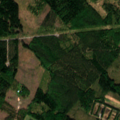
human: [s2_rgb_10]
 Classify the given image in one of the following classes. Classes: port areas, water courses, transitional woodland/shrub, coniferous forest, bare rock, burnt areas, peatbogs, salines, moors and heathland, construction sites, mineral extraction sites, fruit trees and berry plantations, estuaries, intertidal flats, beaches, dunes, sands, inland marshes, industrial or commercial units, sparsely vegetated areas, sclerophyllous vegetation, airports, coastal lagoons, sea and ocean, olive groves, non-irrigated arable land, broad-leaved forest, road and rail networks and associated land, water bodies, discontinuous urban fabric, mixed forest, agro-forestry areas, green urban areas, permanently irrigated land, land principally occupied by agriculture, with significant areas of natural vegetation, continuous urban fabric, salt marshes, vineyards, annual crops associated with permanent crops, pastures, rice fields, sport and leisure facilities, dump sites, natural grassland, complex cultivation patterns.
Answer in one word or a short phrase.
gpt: coniferous forest, mixed forest, transitional woodland/shrub